Question: I use 'define()' function to make settings page for my site.
In my
'''
define('DESCRIPTION', "Admin Dashboard Template");
define('TITLE', "Modern");
define('KEYWORDS', "admin,dashboard");
define('AUTHOR', "Minh Tan");
'''
In my
'''
<?php include('config/settings.php'); ?>
<!DOCTYPE html>
<html>
<head>
<!-- Title -->
<title><?php echo TITLE; ?> | Login - Sign in</title>
<meta content="width=device-width, initial-scale=1" name="viewport"/>
<meta charset="UTF-8">
<meta name="description" content=<?php echo DESCRIPTION; ?> />
<meta name="keywords" content=<?php echo KEYWORDS; ?> />
<meta name="author" content=<?php echo AUTHOR; ?> />
'''
But when i run on my browser. It make this results:

Help me! Thanks.
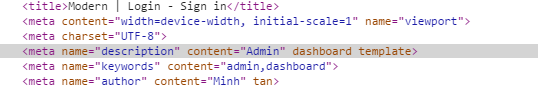
Answer: Wrap your PHP statements in double quotes.. they go missing after your charset.
'''
<meta name="description" content="<?php echo DESCRIPTION; ?>" />
<meta name="keywords" content="<?php echo KEYWORDS; ?>" />
<meta name="author" content="<?php echo AUTHOR; ?>" />
'''